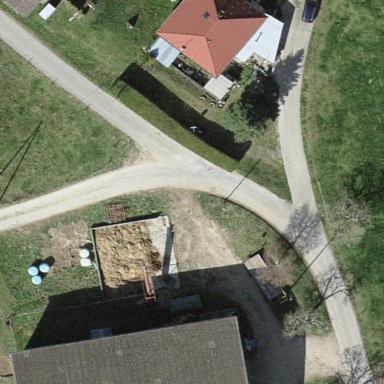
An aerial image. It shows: Farmyard area.